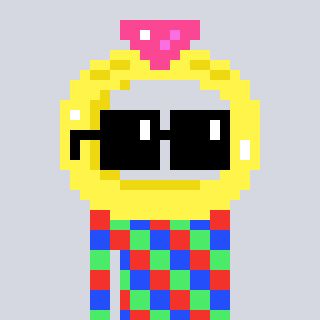
a pixel art character with square black sunglasses, a ring-shaped head and a bege-colored body on a cool background